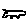
Label: cat